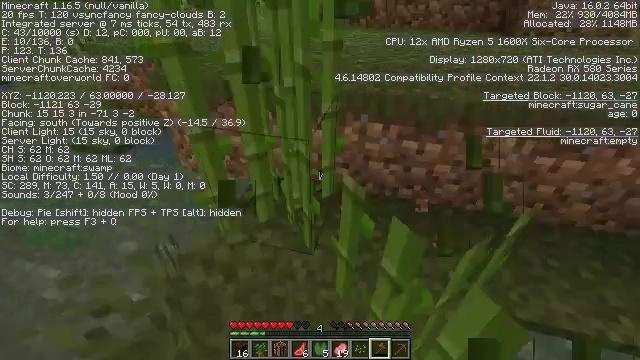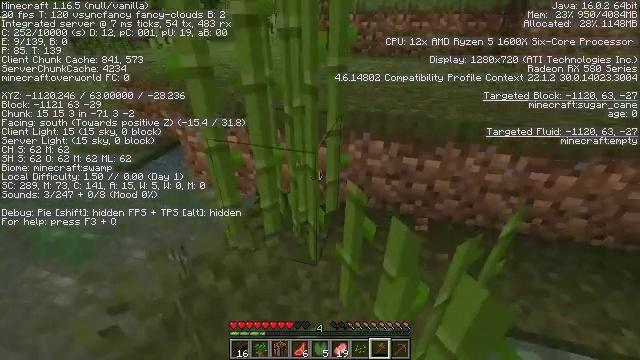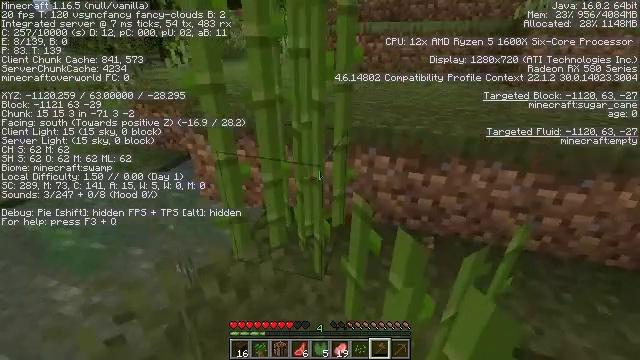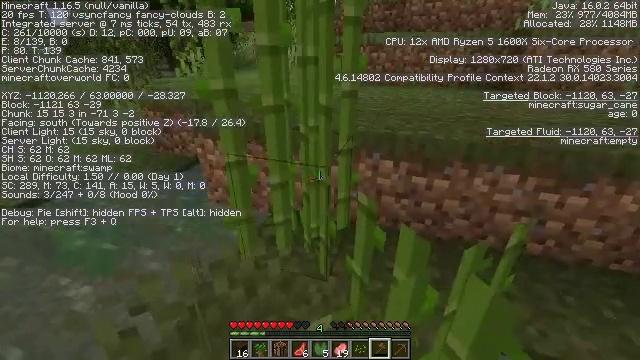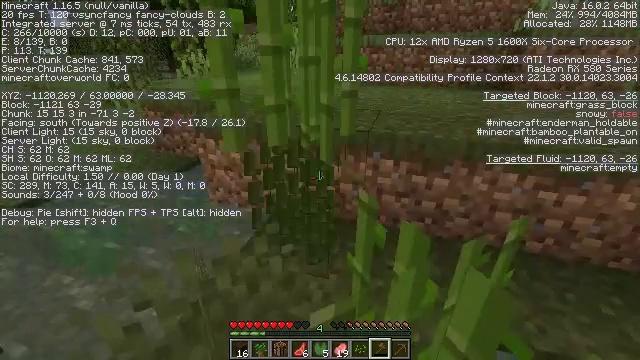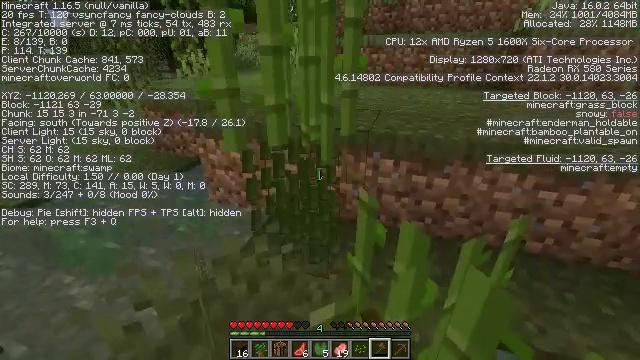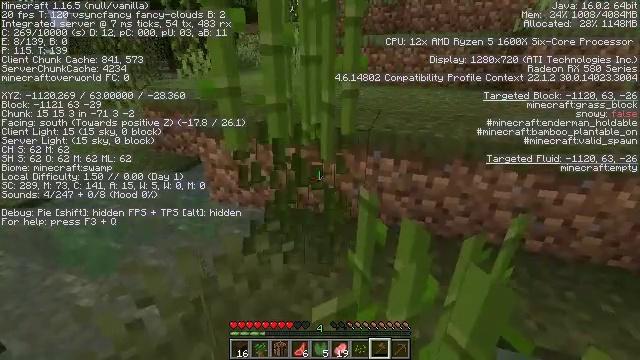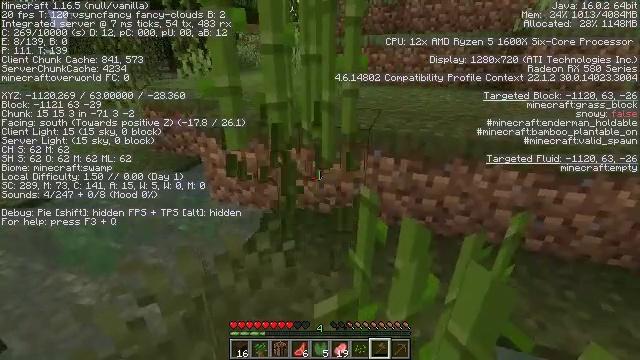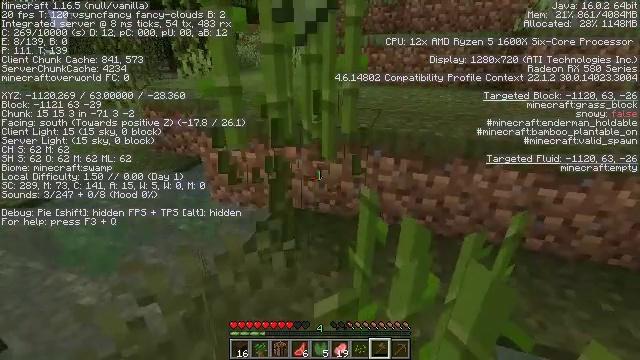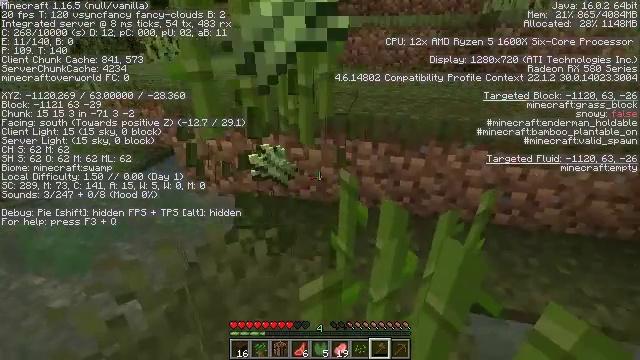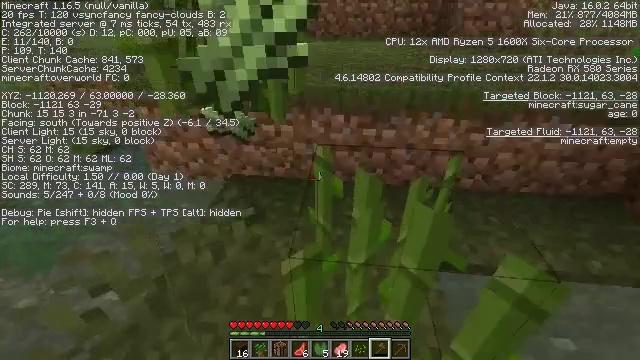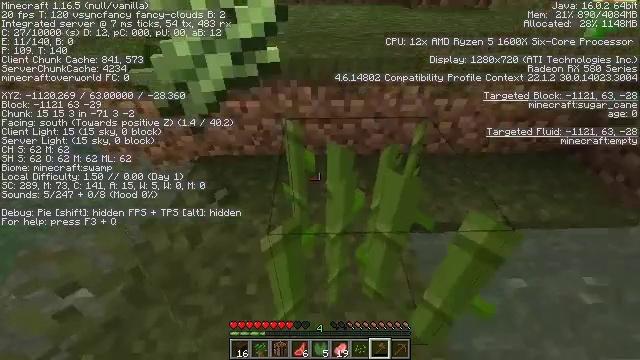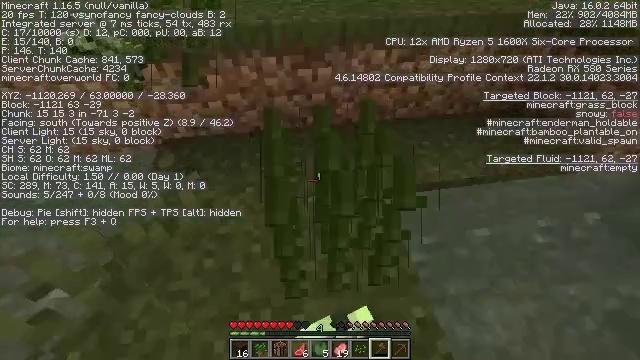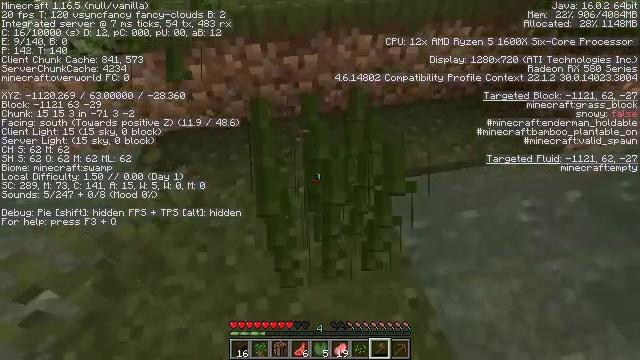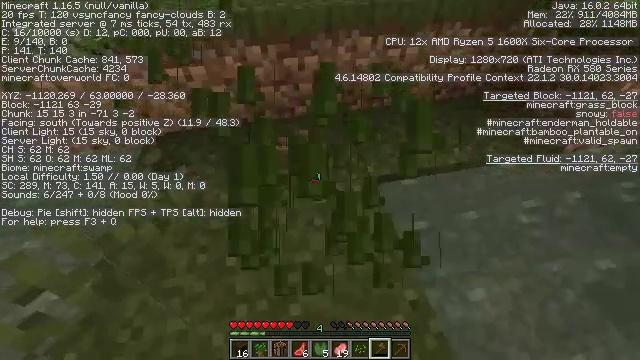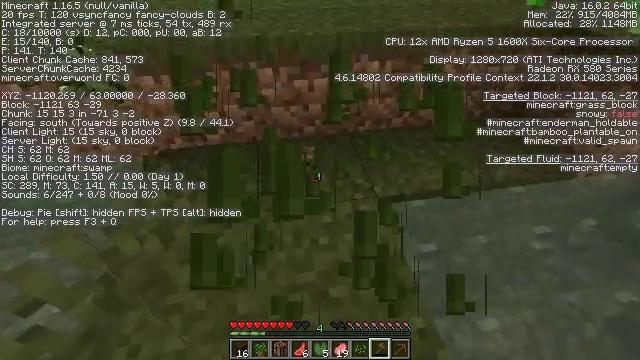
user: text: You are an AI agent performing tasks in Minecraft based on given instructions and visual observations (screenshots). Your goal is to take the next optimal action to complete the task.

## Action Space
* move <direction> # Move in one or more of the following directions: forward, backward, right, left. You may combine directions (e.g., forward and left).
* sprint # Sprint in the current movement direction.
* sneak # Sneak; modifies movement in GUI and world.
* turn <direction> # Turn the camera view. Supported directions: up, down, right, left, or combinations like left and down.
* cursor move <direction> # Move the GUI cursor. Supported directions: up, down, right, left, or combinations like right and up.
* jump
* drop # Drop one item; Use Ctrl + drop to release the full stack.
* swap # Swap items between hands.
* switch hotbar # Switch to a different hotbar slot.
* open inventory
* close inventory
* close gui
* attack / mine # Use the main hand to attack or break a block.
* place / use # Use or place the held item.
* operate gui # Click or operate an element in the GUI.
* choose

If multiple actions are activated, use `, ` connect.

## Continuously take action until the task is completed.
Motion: motion action
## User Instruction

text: Collect sugar cane near water sources.
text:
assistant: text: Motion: turn up
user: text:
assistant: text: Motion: turn left and up
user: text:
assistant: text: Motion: turn up
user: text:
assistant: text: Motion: attack / mine
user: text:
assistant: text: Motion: attack / mine
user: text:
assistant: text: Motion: attack / mine
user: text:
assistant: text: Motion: no_op
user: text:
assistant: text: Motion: no_op
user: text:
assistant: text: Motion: turn right and down
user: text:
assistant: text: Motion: turn right and down
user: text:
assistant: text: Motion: turn right and down
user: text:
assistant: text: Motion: turn right and down, attack / mine
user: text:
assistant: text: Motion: turn right and down, attack / mine
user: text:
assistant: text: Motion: attack / mine
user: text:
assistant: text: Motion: turn left and up, attack / mine
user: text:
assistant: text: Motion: turn left and up
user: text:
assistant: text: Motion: no_op